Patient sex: M
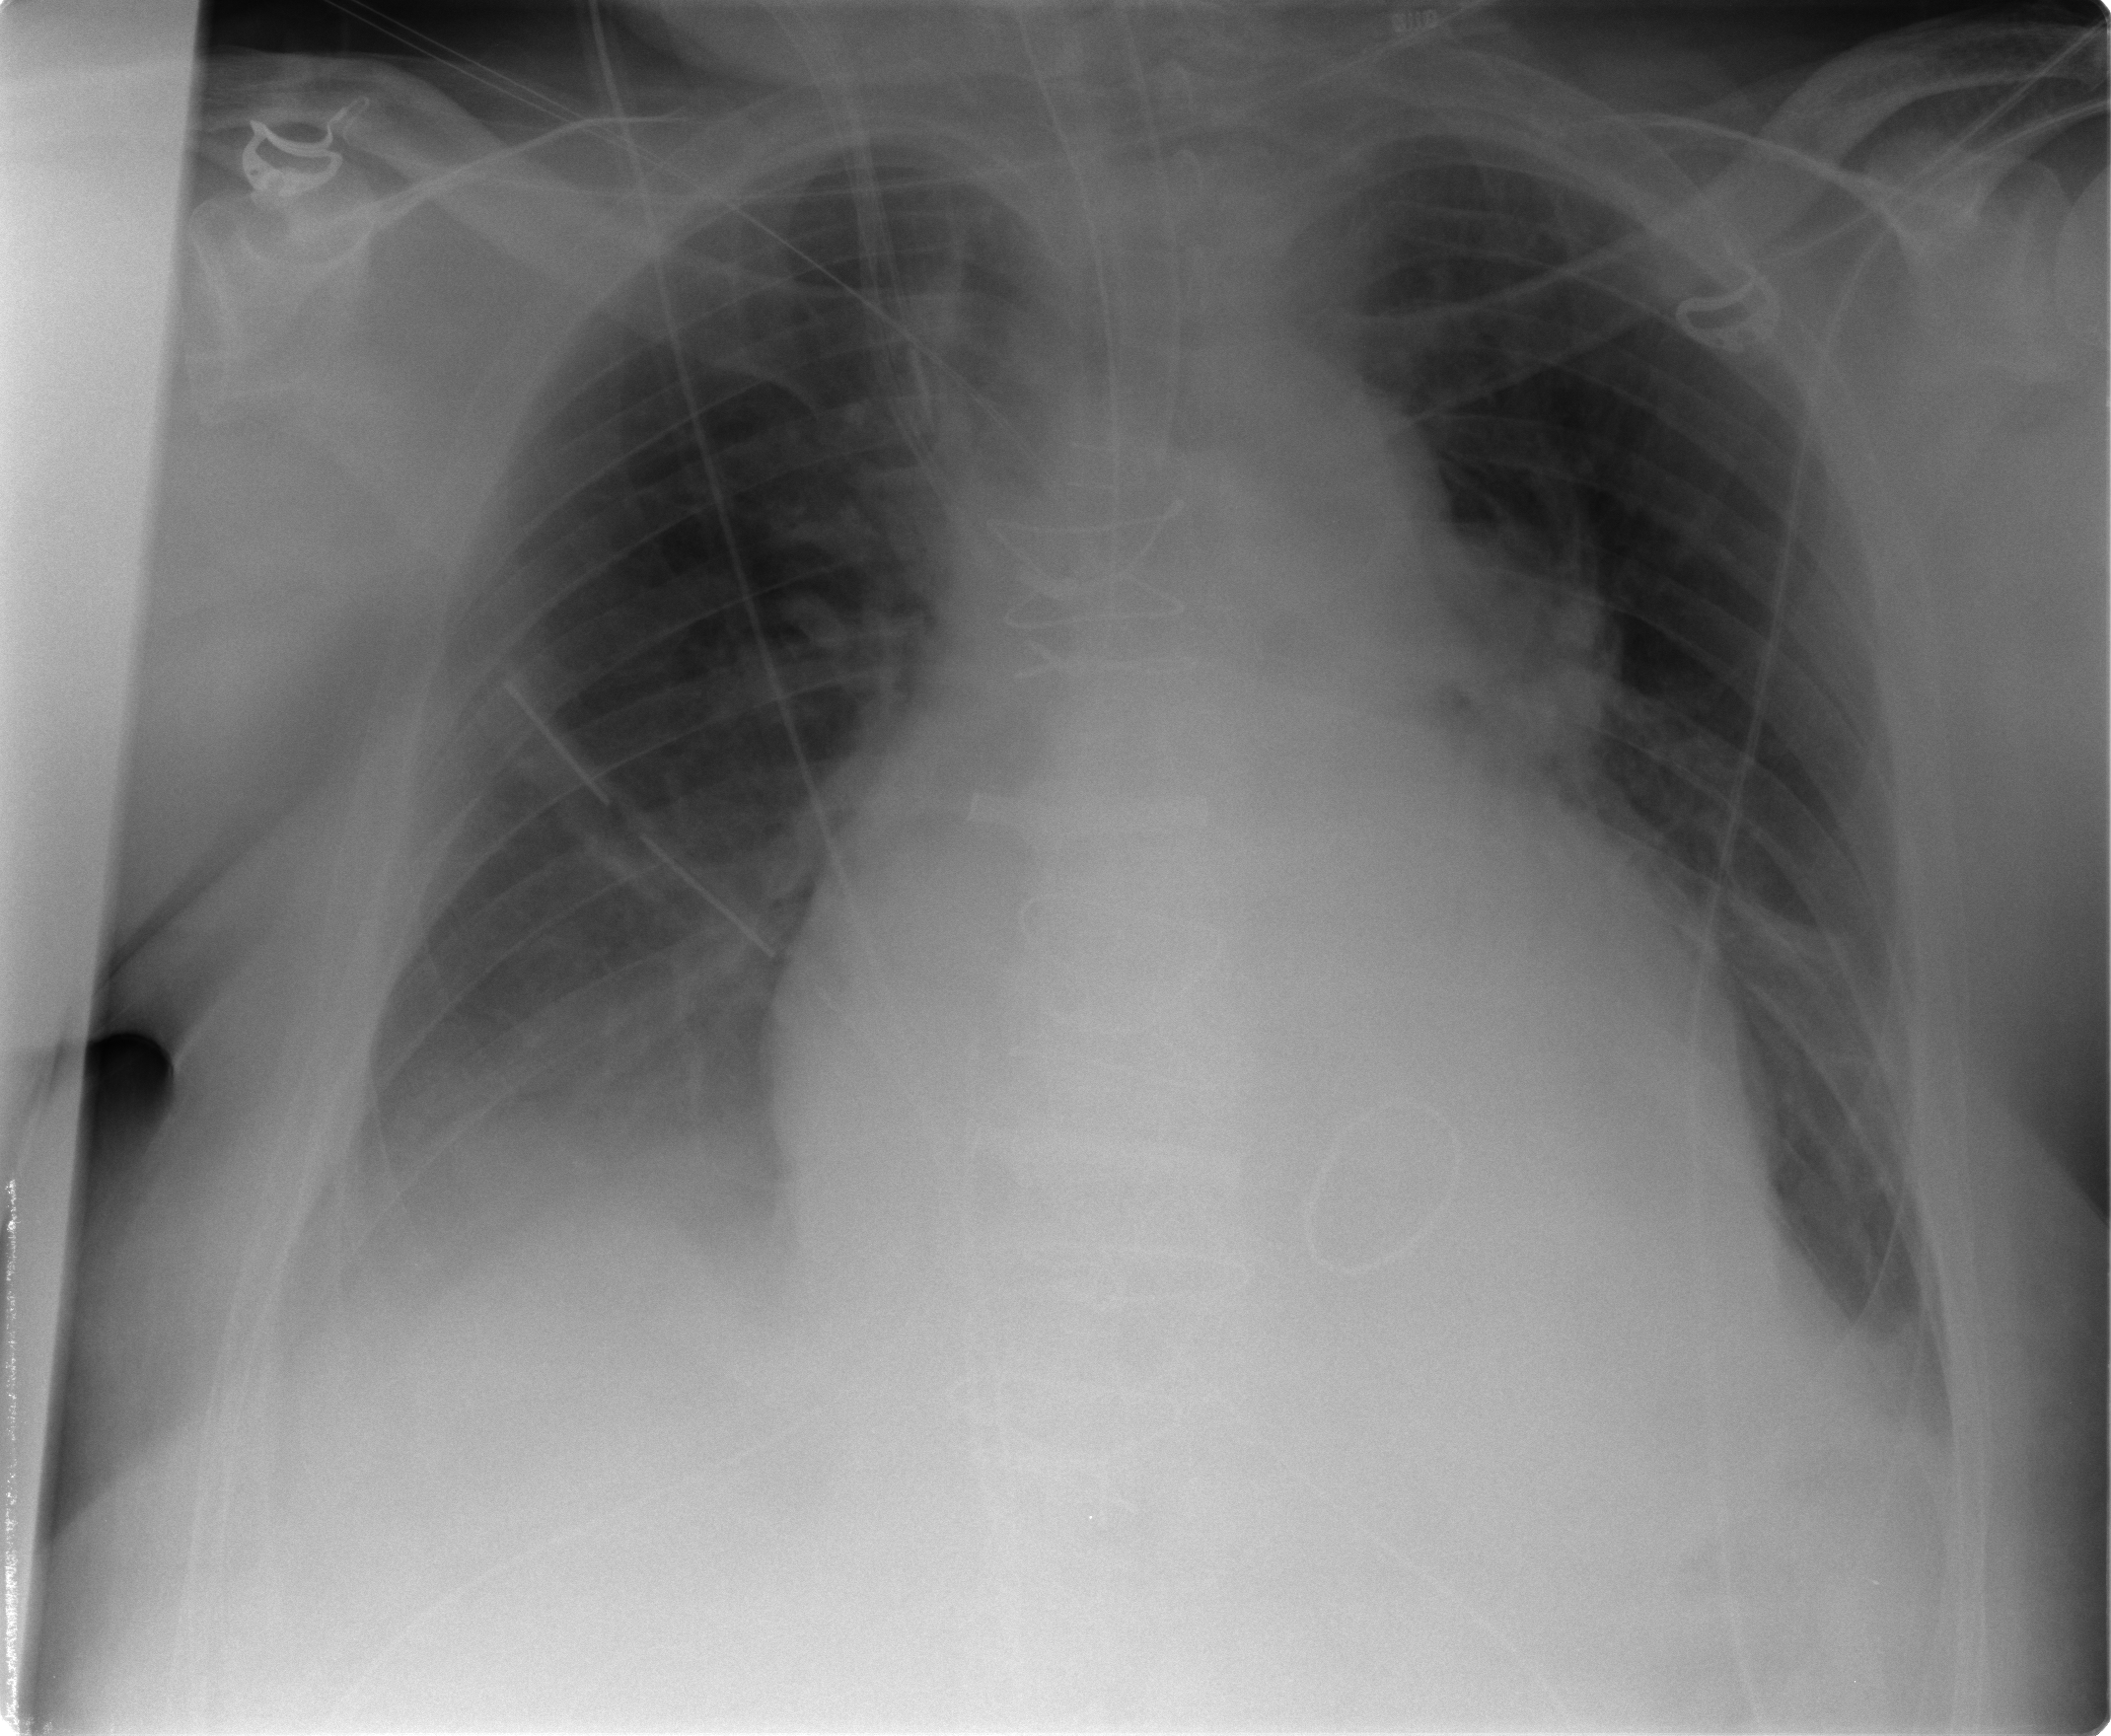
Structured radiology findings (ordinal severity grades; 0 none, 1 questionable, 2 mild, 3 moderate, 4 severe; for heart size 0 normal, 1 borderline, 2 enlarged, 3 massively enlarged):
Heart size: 3
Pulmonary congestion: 2
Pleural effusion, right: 2
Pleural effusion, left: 1
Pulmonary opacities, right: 1
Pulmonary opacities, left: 1
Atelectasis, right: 2
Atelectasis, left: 2